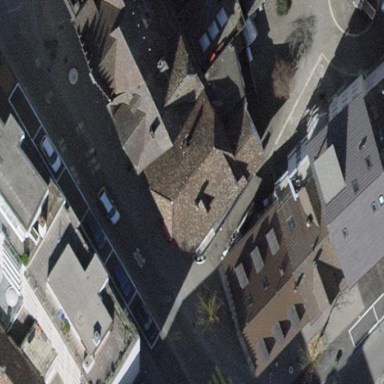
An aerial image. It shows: The building has part with gray half-hipped roof made of roof tiles. The building is smoke white in color.